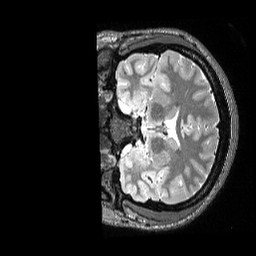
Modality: T2w
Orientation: coronal
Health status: healthy
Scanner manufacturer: siemens
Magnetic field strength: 3 T
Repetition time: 3.2 s
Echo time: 0.565 s